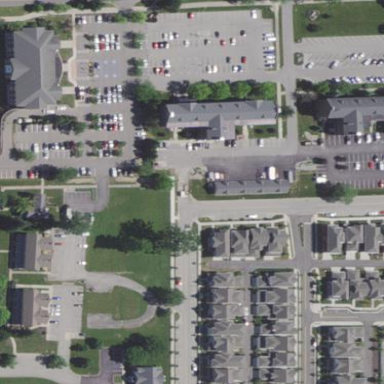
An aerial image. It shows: Parking area.